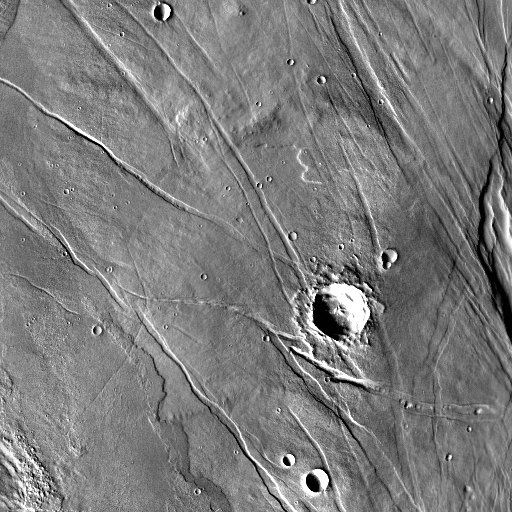
Crater classes present: Background, Other, Layered